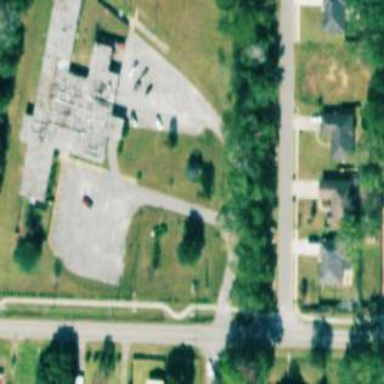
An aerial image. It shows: Nursing home.